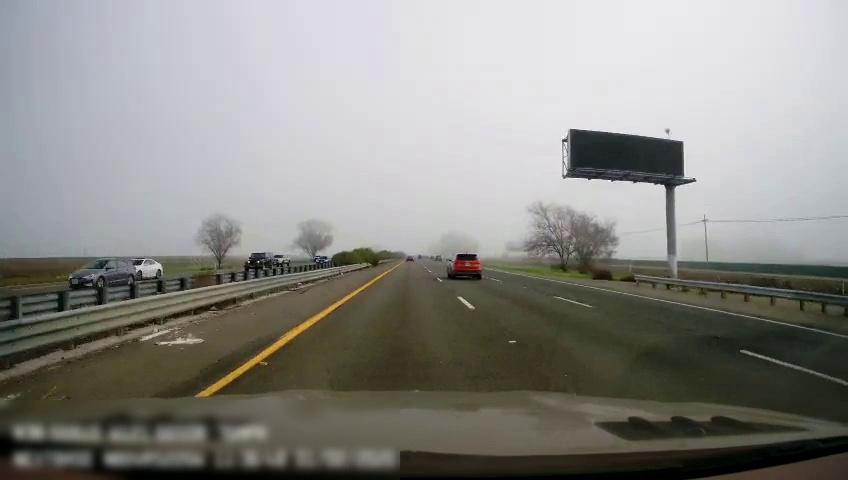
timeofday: Day
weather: Sunny
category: Drivable Space
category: Drivable Space
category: Vehicles | Car
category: Vehicles | Car
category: Vehicles | SUV
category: Vehicles | Truck
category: Vehicles | Car
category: Vehicles | SUV
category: Lanes | Current Lane
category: Lanes | Current Lane
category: Lanes | Alternate Lane
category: Lanes | Alternate Lane